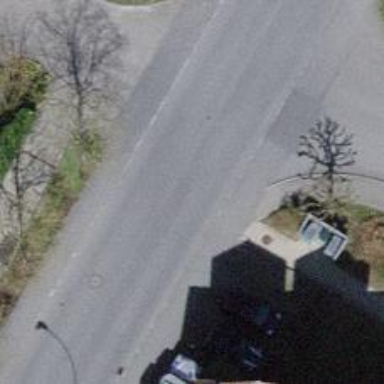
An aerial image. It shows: Residential road with separate sidewalks on both sides.